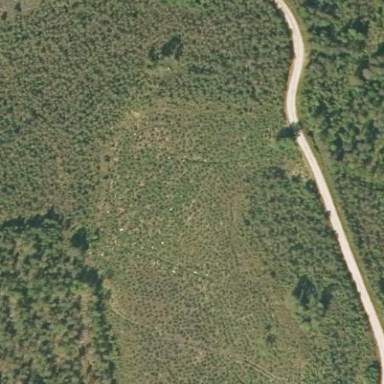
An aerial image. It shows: Woodland consisting mainly of needle-leaved trees.